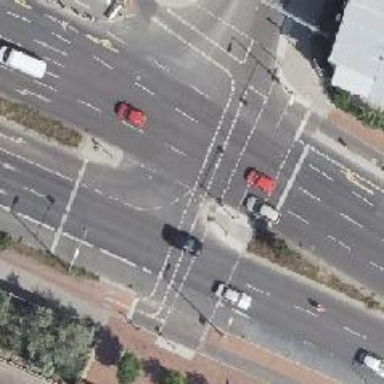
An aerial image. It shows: Footway located on traffic island.